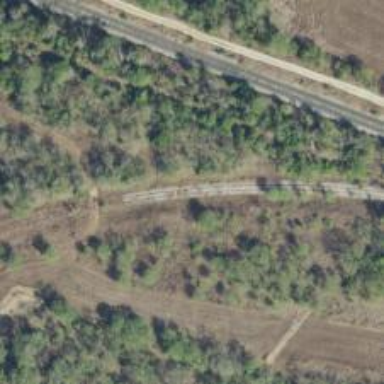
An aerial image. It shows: Disused railway spur service.